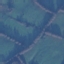
Land use / land cover: Pasture